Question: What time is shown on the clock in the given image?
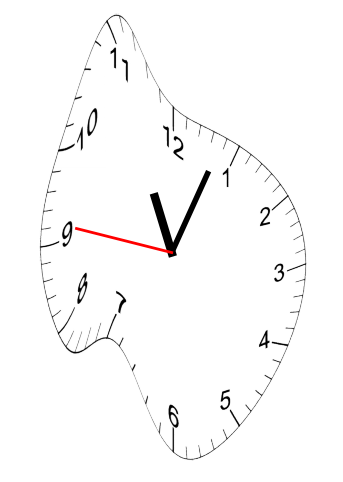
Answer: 11:03:46